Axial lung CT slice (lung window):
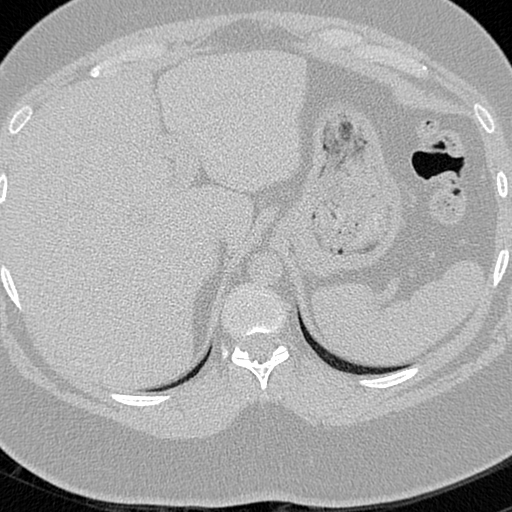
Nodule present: no